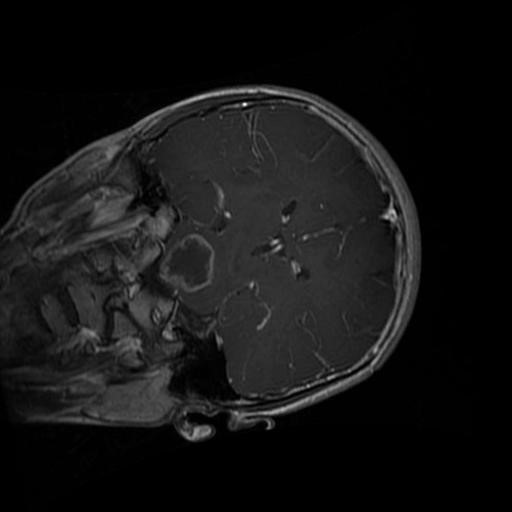
Label: brain_glioma